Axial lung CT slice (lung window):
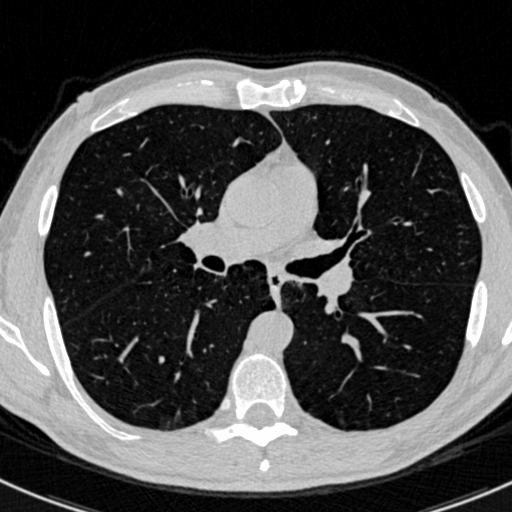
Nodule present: no